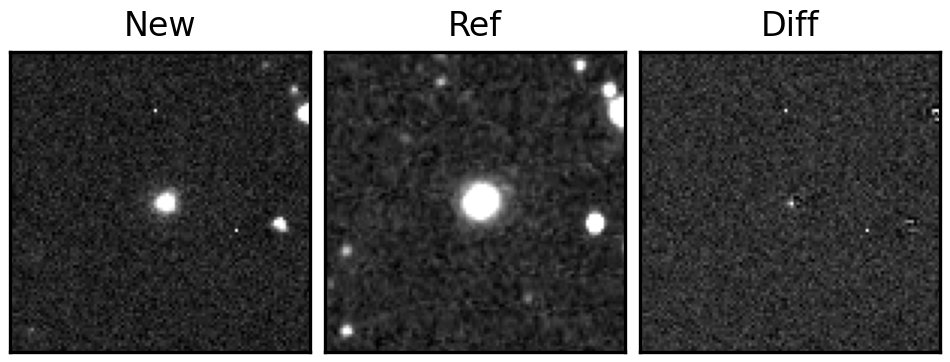
Label: real